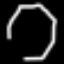
Label: octagon